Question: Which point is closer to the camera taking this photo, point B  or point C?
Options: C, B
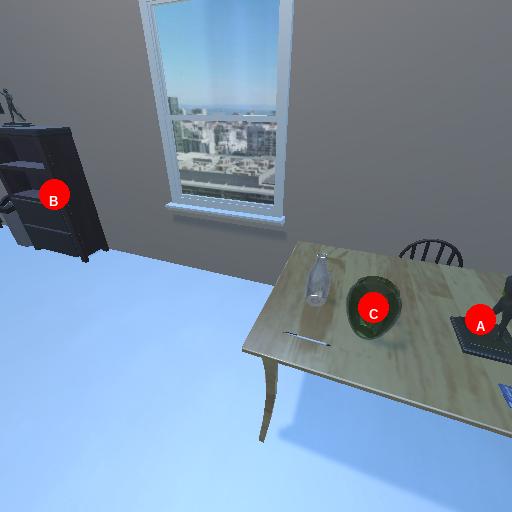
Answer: C